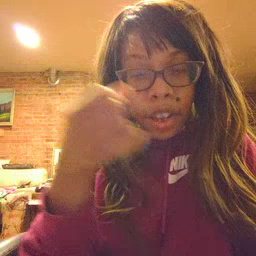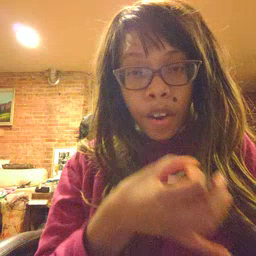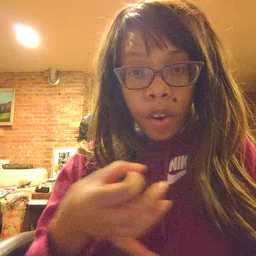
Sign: penny